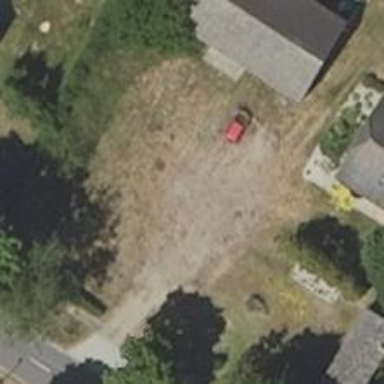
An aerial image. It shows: Driveway leading to service road.